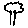
Label: tree